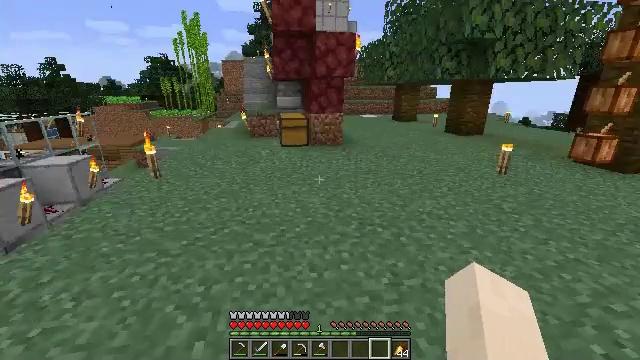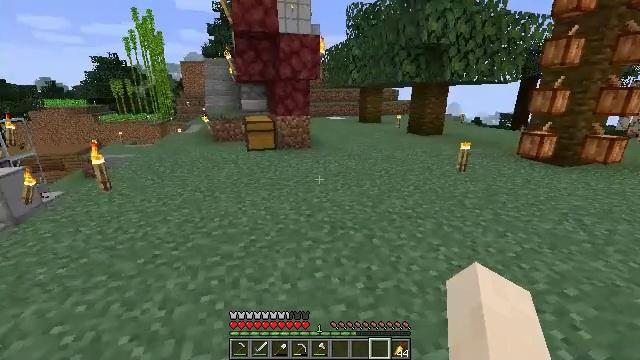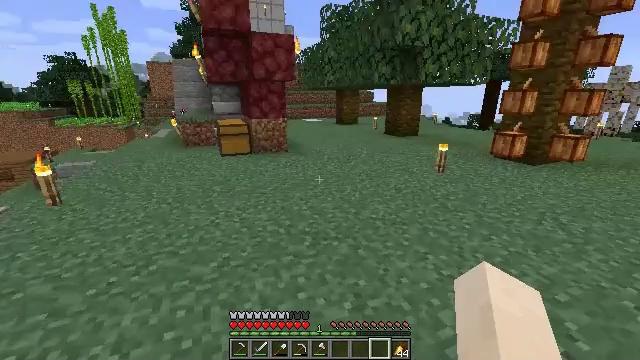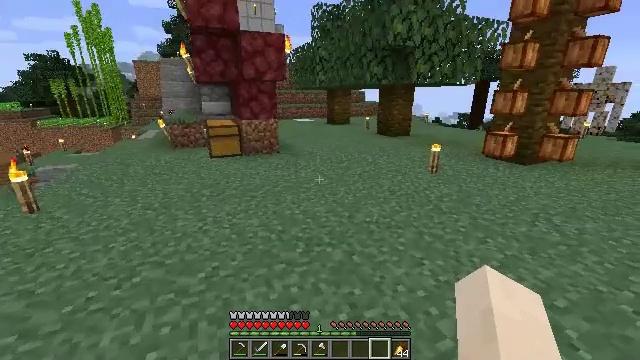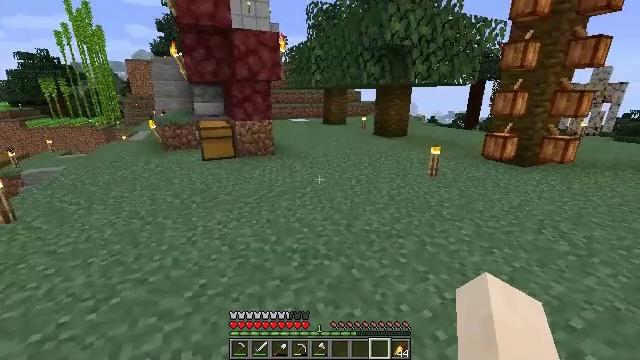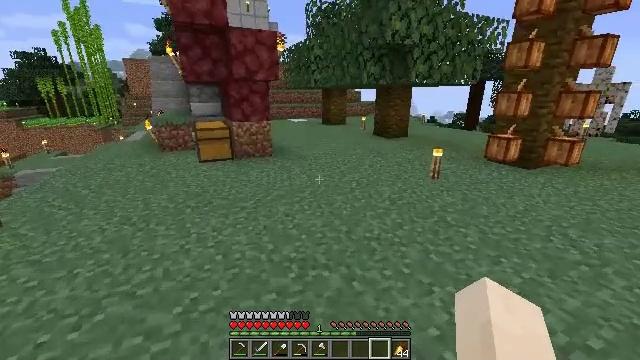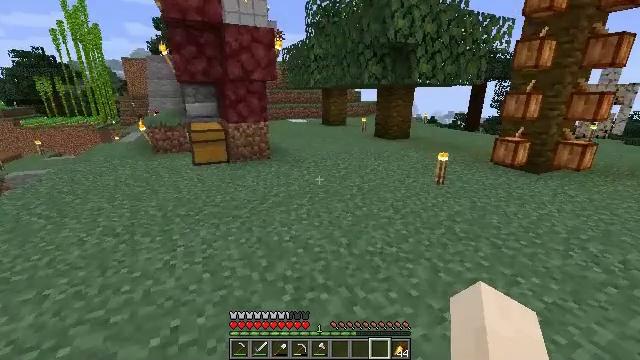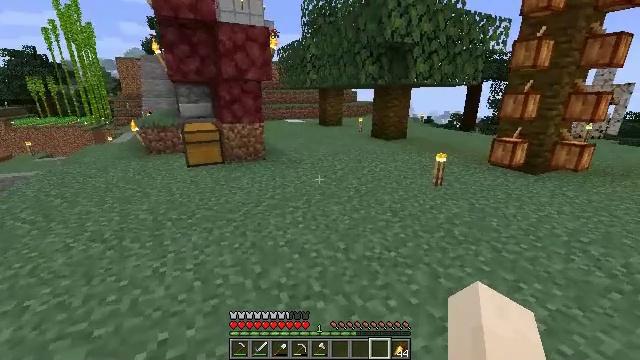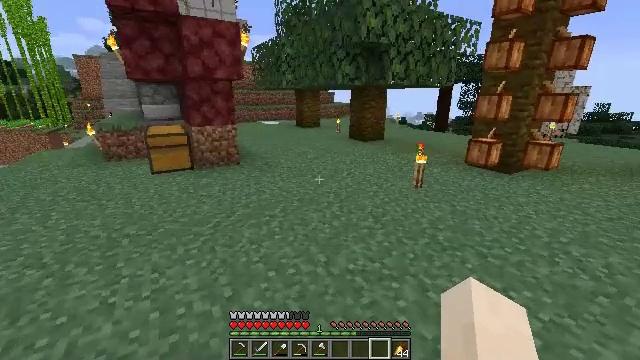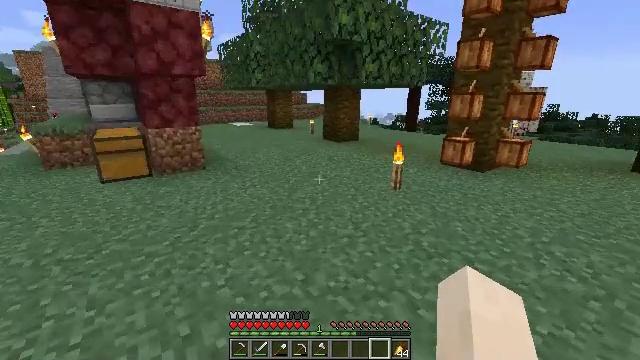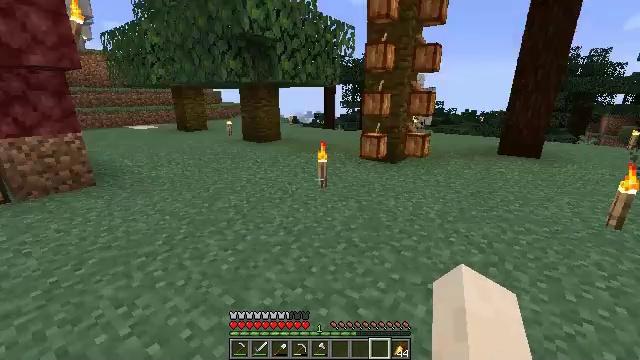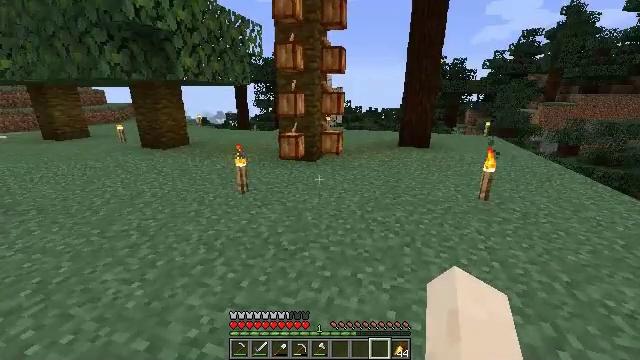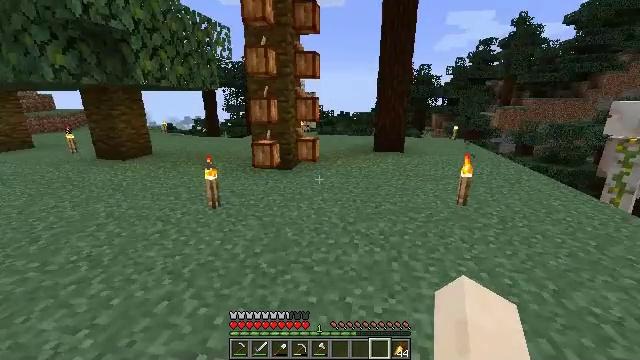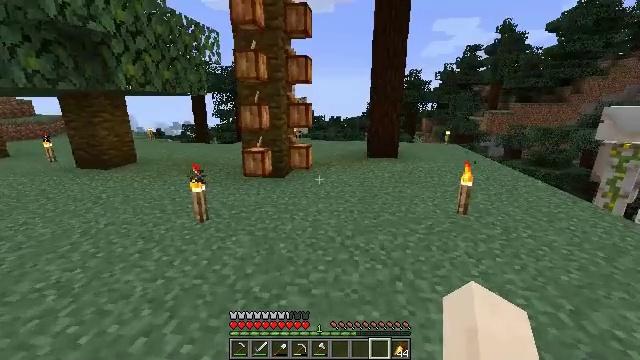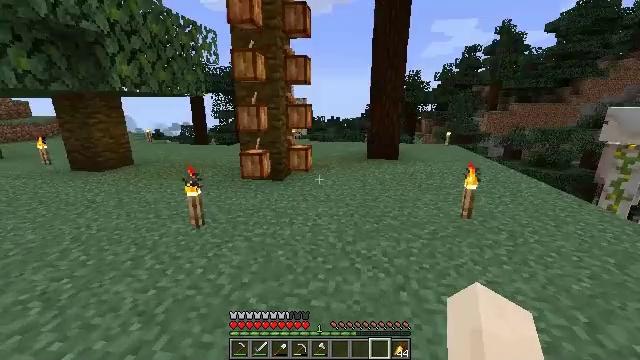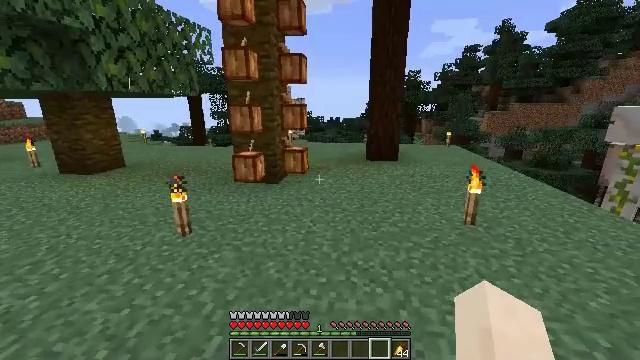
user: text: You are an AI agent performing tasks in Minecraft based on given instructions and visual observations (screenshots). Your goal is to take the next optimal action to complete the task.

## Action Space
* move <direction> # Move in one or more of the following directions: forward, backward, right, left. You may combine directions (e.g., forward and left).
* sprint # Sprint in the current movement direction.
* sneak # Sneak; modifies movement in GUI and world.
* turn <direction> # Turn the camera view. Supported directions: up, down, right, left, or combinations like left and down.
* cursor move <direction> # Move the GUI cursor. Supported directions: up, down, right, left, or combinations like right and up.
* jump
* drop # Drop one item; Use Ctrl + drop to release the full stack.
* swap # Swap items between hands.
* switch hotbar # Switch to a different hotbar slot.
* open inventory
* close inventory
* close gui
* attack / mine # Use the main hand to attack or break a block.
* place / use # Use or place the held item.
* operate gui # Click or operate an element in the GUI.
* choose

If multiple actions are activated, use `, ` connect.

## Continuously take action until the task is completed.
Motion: motion action
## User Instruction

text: Gather cocoa beans from the pod.
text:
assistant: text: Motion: move forward, turn right
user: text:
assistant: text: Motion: move forward, turn right
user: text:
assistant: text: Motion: move forward, turn right
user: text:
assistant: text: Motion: move forward
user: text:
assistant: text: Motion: move forward
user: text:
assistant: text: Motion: move forward
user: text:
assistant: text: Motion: move forward
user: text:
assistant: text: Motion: move forward, turn right
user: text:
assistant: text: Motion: move forward, turn right
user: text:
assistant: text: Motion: move forward, turn right
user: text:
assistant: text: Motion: move forward, turn right
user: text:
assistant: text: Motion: move forward, turn right and up
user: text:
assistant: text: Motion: move forward, turn right and up
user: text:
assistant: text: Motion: move forward and move right
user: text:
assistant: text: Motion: move forward and move right
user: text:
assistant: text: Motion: move forward and move right
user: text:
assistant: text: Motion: move forward and move right, turn left
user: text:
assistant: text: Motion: move forward and move right, turn left
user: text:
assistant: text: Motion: move forward, turn left
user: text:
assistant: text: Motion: move forward, turn left
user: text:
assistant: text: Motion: move forward, turn left
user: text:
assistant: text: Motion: move forward, turn left
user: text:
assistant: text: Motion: move forward
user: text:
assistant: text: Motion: move forward
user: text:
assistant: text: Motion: move forward, turn right and down
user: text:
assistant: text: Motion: move forward, turn right
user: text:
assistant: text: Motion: move forward
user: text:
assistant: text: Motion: move forward, turn right
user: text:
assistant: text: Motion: no_op
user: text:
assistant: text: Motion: no_op